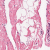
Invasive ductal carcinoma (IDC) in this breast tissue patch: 0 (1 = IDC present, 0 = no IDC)